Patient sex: M
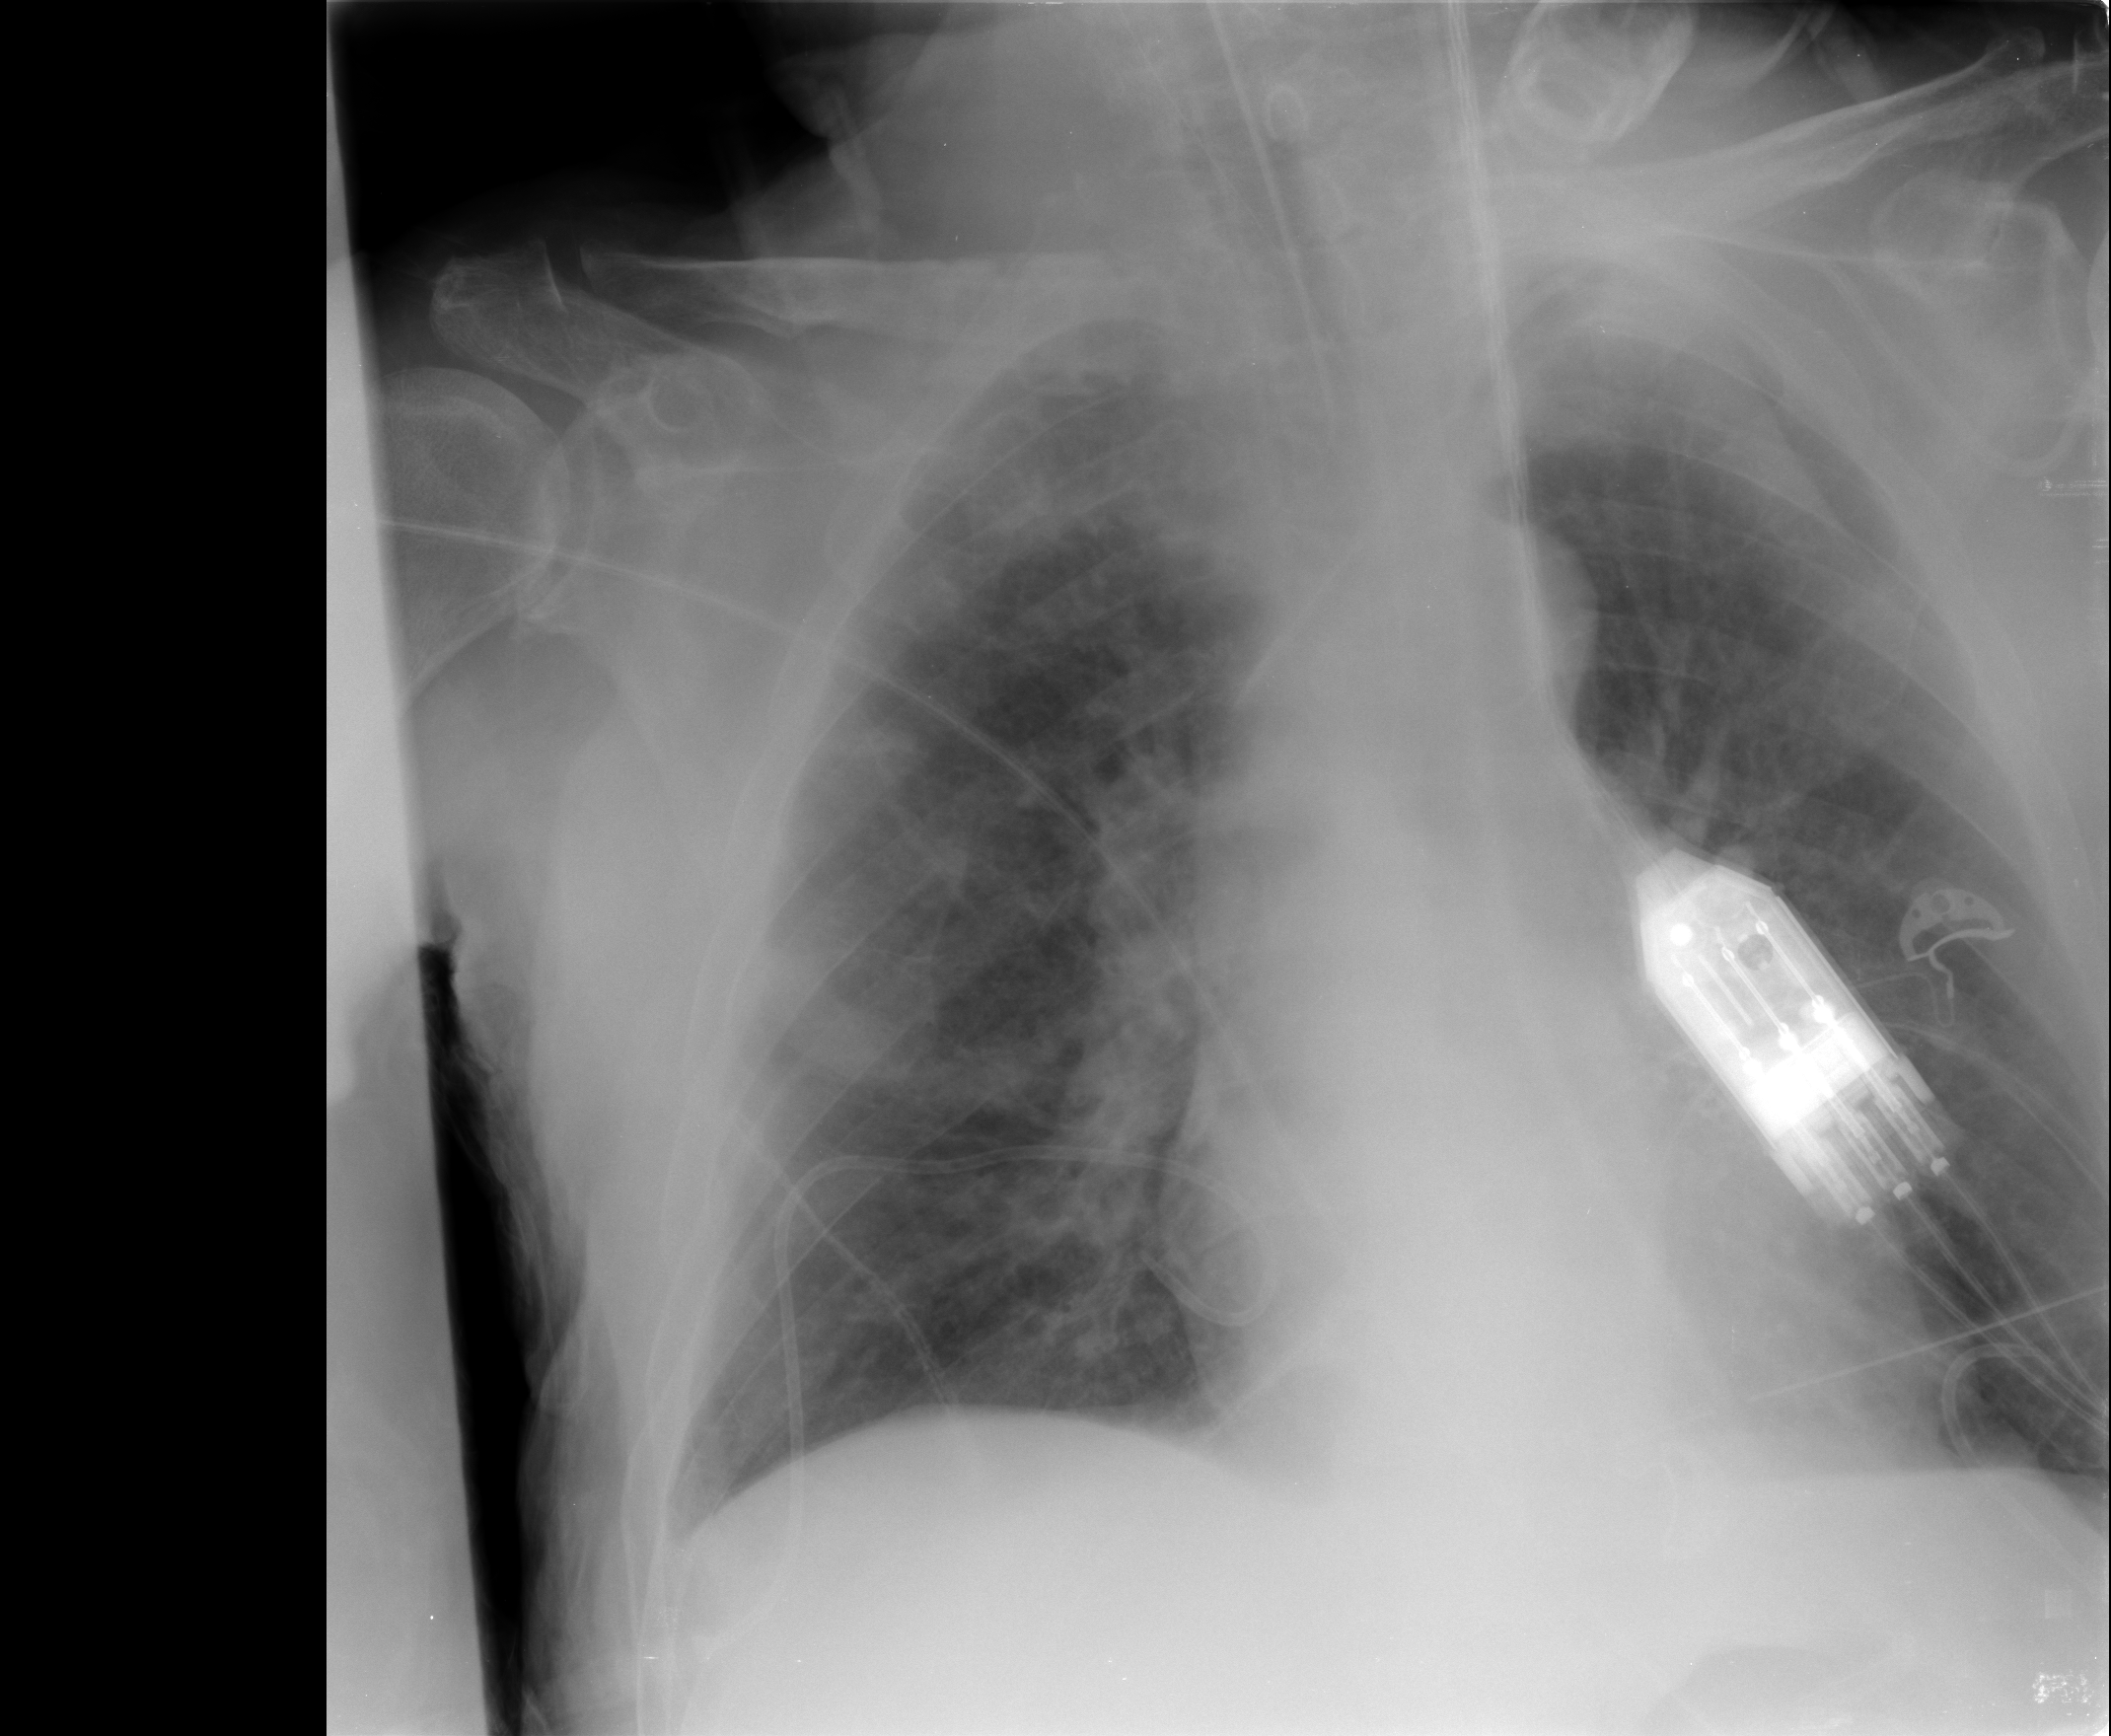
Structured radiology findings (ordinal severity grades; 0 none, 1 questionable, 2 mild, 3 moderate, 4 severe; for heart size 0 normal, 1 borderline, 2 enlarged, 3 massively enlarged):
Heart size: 0
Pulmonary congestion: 2
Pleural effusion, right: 0
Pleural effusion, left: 1
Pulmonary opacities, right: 0
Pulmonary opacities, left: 0
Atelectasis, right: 0
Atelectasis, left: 2